Brain MRI, t1w sequence, axial 2D slice.
Patient: age 29, sex M, weight 95 kg, height 1.95 m
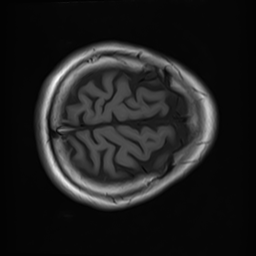